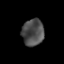
Tissue: lung
Cell type: Epithelial cells
Senescence score: 0.178
Nuclear area (px): 577
Mean DAPI intensity: 76.882